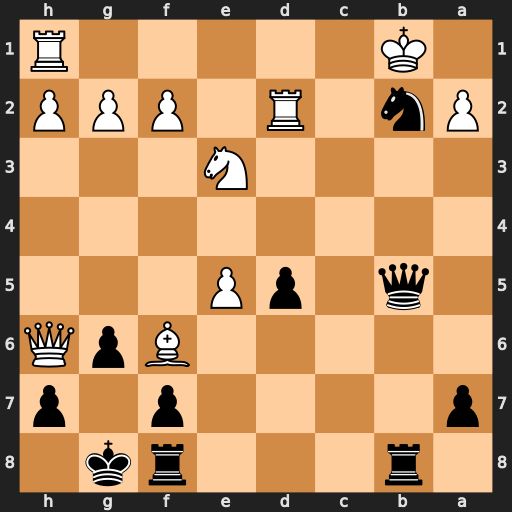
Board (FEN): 1r3rk1/p4p1p/5BpQ/1q1pP3/8/4N3/Pn1R1PPP/1K5R
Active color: b
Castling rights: -
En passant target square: -
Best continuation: Nd1+ Ka1 Qb1#